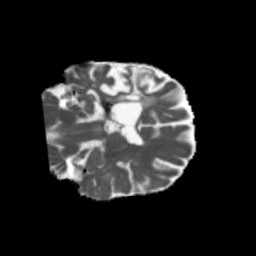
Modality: MD
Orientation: coronal
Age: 69
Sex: female
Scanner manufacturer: siemens
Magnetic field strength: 3 T
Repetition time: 5.47 s
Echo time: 0.0854 s